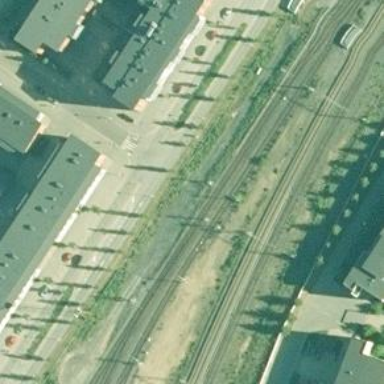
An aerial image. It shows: Railway signal.